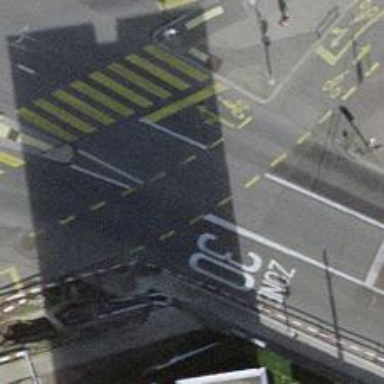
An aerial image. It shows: Road with traffic signals.